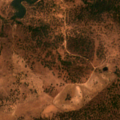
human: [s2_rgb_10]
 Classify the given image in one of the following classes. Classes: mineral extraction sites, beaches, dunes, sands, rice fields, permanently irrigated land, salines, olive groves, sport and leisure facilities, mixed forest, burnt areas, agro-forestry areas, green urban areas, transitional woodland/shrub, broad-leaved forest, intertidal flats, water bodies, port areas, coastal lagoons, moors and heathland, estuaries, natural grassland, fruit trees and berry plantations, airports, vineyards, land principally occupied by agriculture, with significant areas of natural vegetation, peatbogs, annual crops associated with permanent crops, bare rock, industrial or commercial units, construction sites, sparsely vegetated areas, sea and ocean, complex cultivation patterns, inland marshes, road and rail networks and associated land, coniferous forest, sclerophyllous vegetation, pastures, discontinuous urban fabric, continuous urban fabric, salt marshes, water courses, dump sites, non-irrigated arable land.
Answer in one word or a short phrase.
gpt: pastures, agro-forestry areas